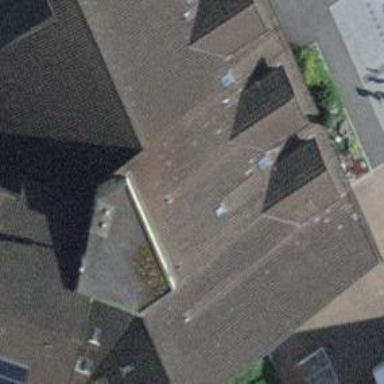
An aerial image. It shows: Nursing home.